Interaction volume radius: 5 \u00c5
Interaction volume height: 20 \u00c5
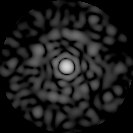
Disorder parameter: 0.8023